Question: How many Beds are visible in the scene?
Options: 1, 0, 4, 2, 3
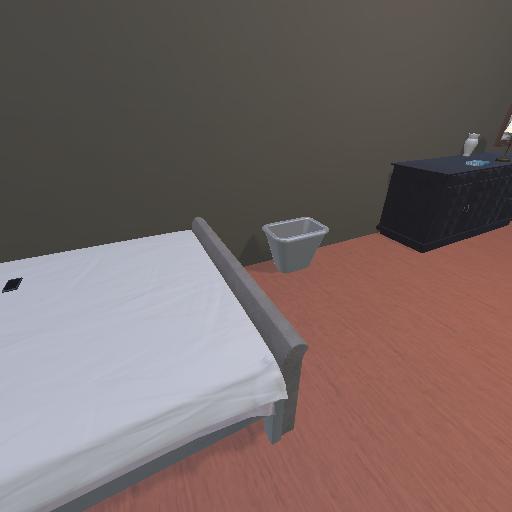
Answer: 1